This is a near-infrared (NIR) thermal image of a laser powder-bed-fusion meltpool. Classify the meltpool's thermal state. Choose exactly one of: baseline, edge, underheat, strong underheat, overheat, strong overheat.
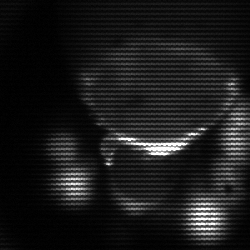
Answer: edge